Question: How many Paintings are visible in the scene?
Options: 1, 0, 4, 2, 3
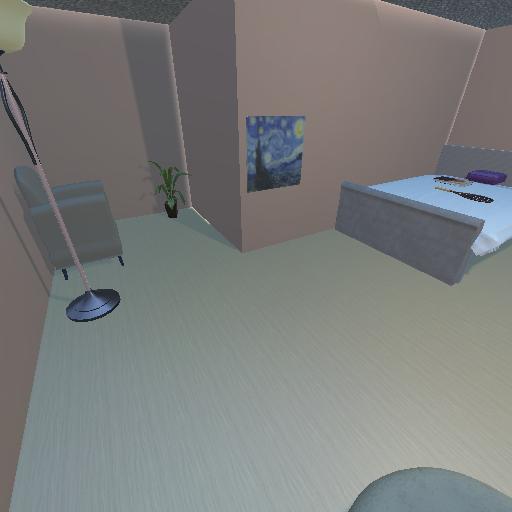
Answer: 1